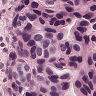
Metastatic tissue present: yes